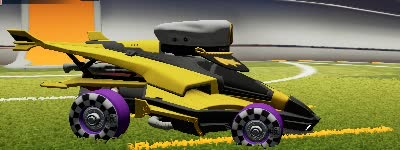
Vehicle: aftershock